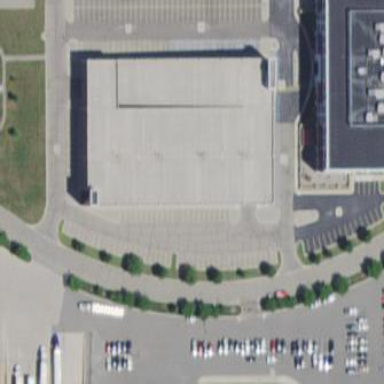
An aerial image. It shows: Multi-storey parking building.